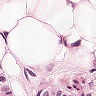
Metastatic tissue present: yes